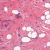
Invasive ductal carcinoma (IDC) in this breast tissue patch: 0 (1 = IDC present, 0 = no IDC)